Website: walmart
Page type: customer-info-address
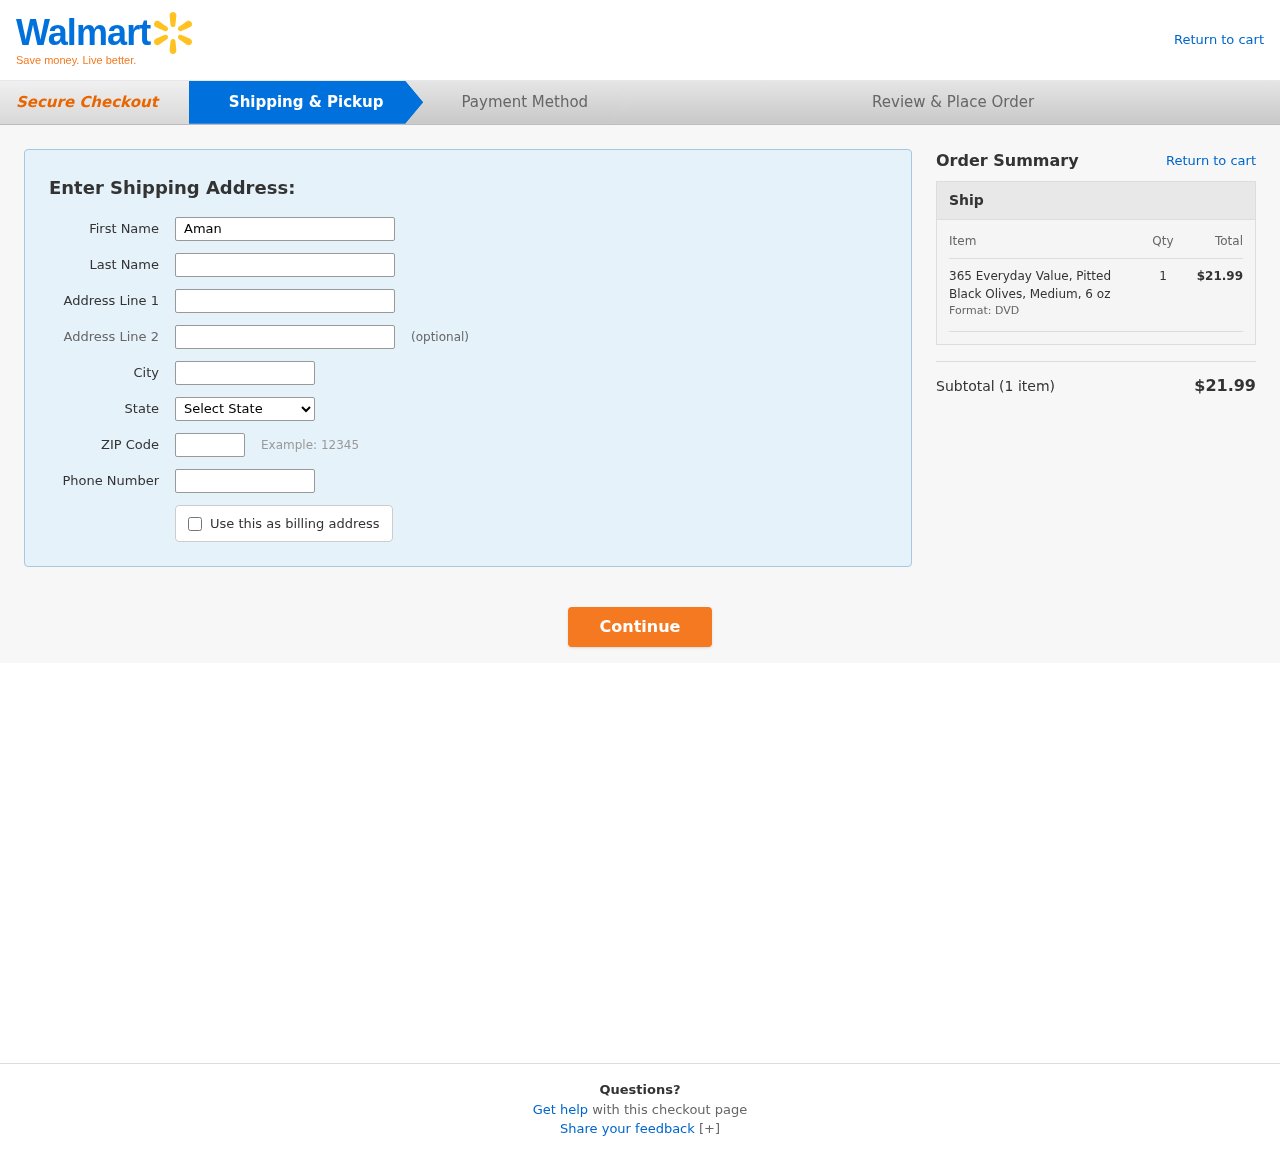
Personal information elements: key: PII_CITY
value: Collinsmouth
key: PII_FIRSTNAME
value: Amanda
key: PII_LASTNAME
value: Ibarra
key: PII_PHONE
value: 3859399762
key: PII_POSTCODE
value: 12580
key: PII_STATE
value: PR
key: PII_STREET
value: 4534 Martinez Lodge
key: PII_STREET2
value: Suite 448
Product elements: key: PRODUCT1_NAME
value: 365 Everyday Value, Pitted Black Olives, Medium, 6 oz
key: PRODUCT1_QUANTITY
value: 1
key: PRODUCT1_LINE_TOTAL
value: $21.99
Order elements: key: ORDER_NUM_ITEMS
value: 1
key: ORDER_SUBTOTAL
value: $21.99